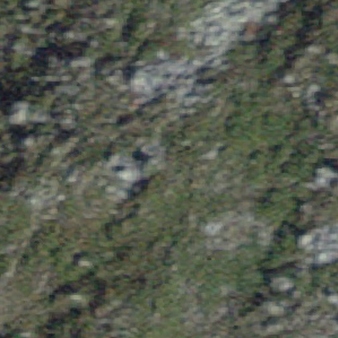
Label: other